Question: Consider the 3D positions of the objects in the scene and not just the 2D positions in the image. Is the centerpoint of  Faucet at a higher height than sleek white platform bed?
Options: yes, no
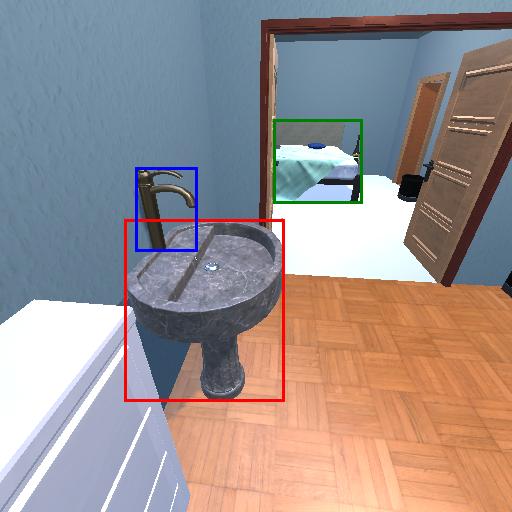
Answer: yes